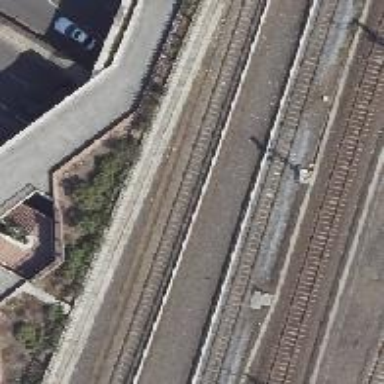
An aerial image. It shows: Bridge for the electrified light rail.